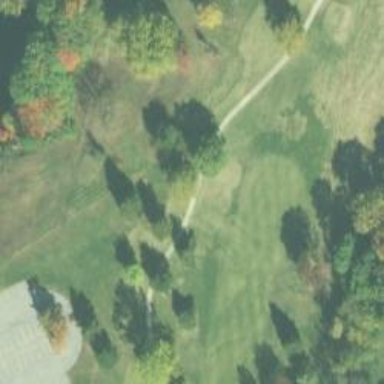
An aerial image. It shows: Path for golf carts.